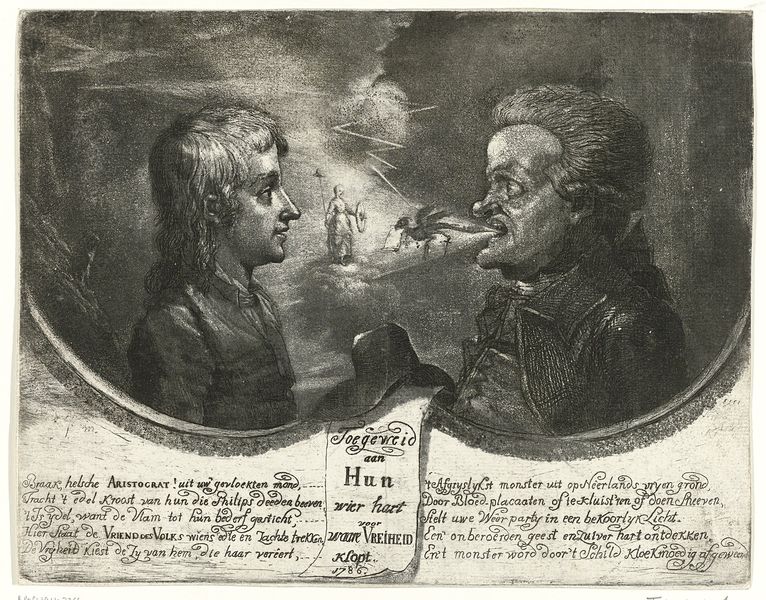
Titel: Tegenstelling tussen de Aristocraat en de Vriend des Volks
Standort: Amsterdam
Institution: Rijksmuseum
Schlagwörter: dunkel, mann, hell, schwarz, weiss, barock, haare, blatt, engel, schrift, men, people, white, black, face, france, grey, hair, nose, woman, junge, druck, paris, streit, volk, blitz, manierismus, teufel, angel, clouds, man, naked, zunge, head, light, paper, gothik, black and white, zorn, writing, drachen, scene, hun, thunder, gegensatz, fire, bare, shield, dragon, flash, lightning, interessant, text, words, spear, two men, aristocrat, advertisement, advert, wigg, kant, drsachen, toegeweid, 1786, klopt, voltaire